Interaction volume radius: 10 \u00c5
Interaction volume height: 10 \u00c5
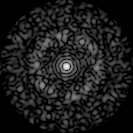
Disorder parameter: 0.8635